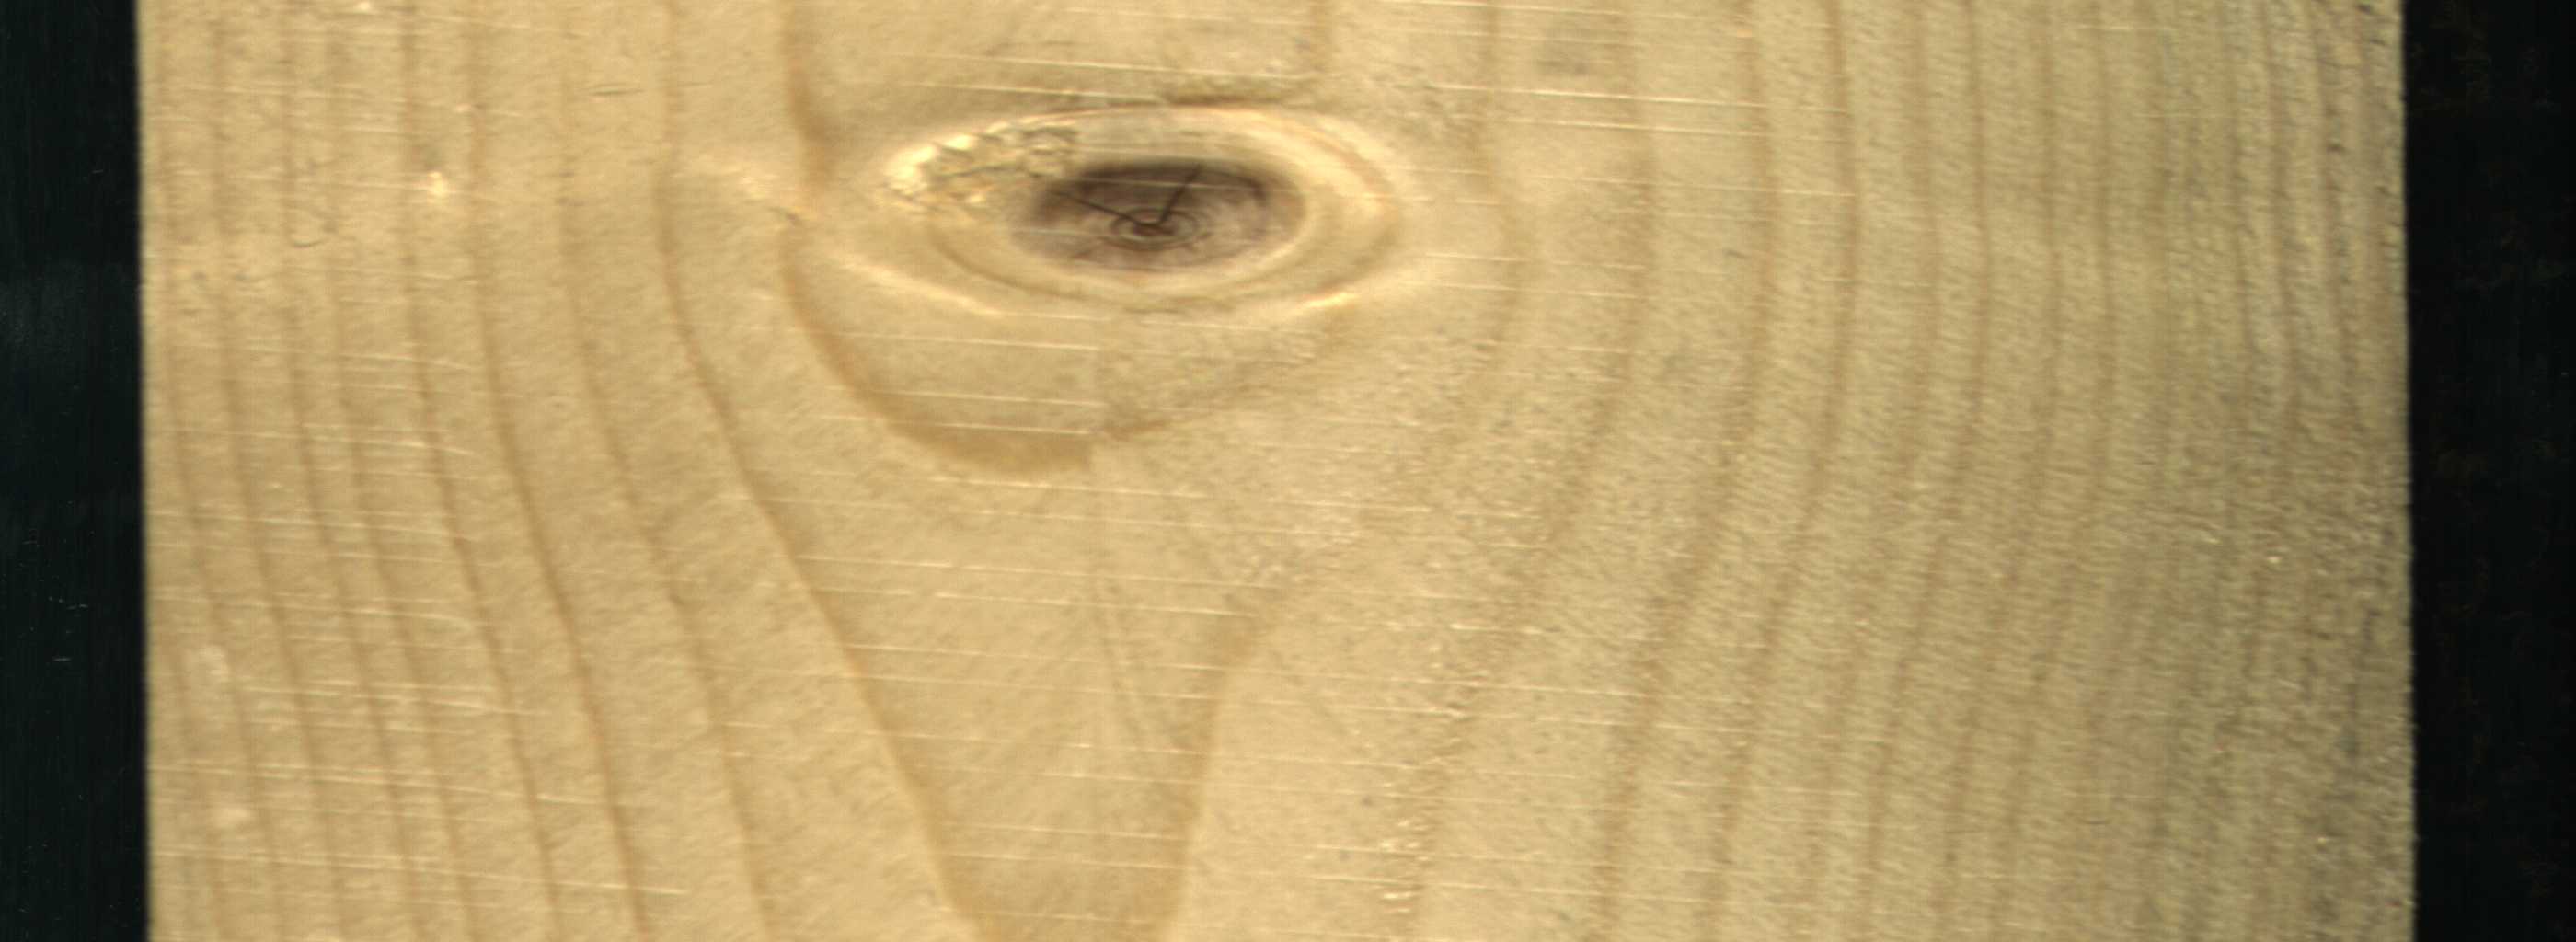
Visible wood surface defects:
knot_with_crack